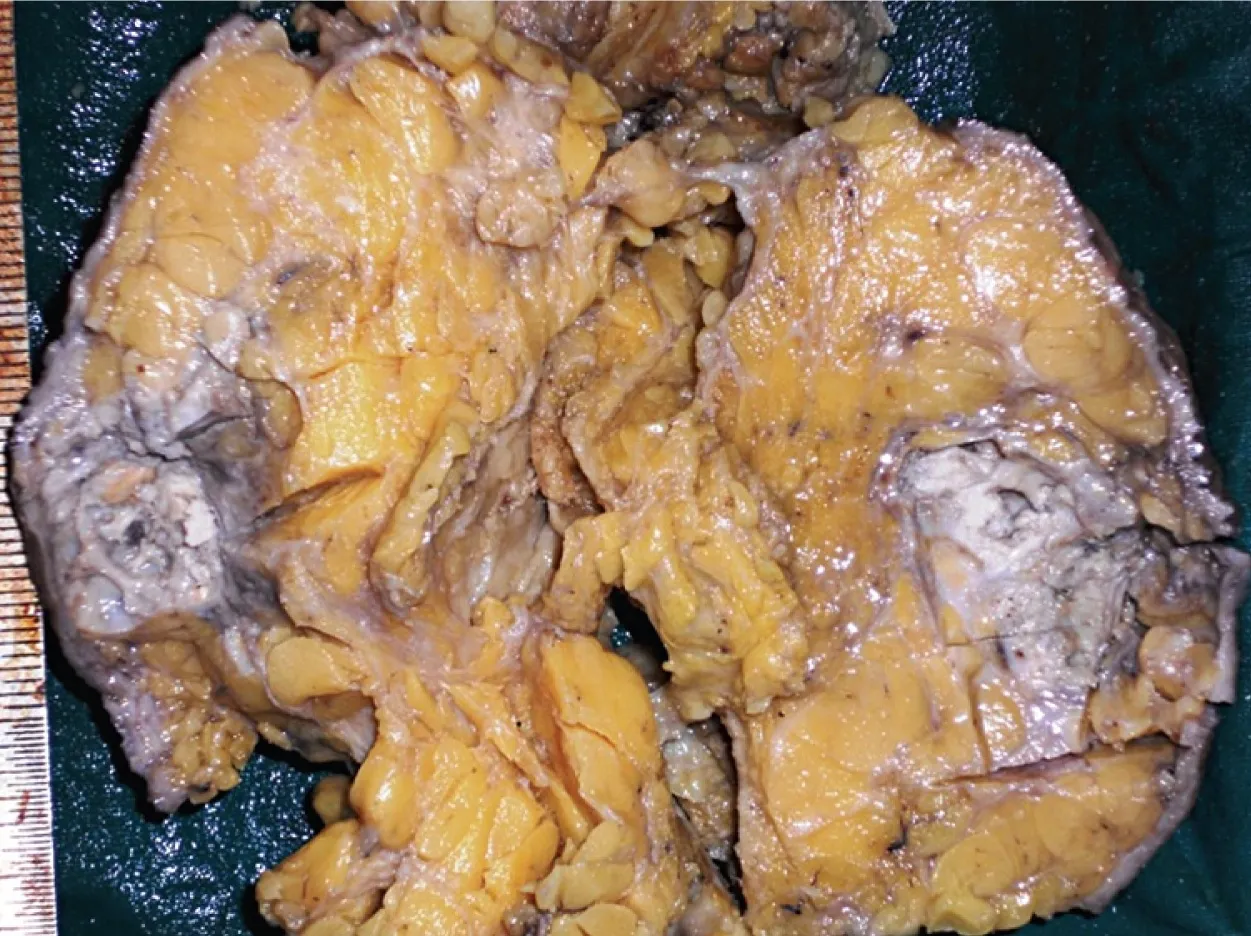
Microphotograph of cut section of the mass showing a cystic area with necrosis in upper portion and a grey white solid area just below it (H&E stain).
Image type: pathology (h&e)